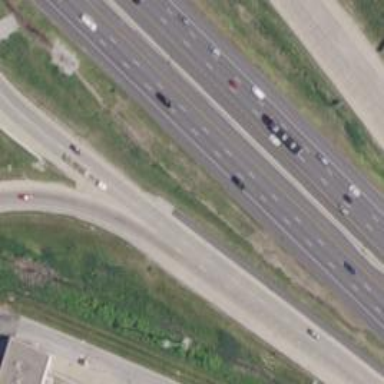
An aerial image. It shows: Onramp junction.